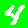
Digit: 4